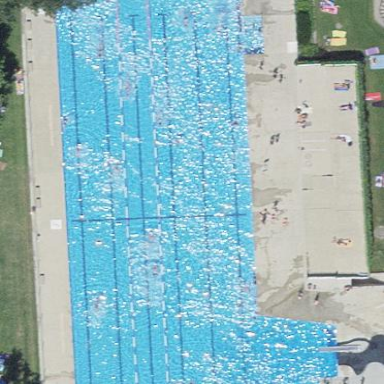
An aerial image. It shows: Swimming pool located in leisure land.